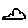
Label: cloud